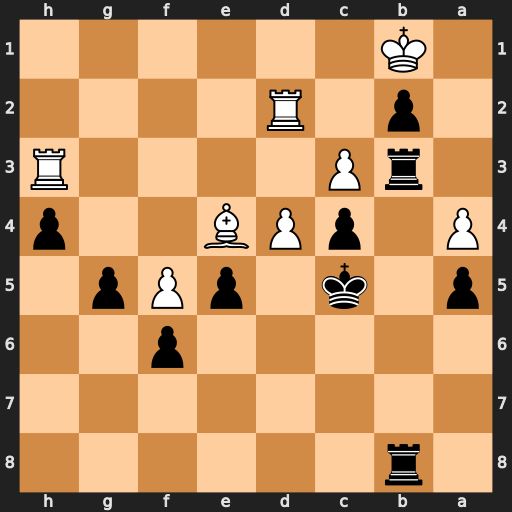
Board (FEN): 1r6/8/5p2/p1k1pPp1/P1pPB2p/1rP4R/1p1R4/1K6
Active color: b
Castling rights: -
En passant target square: -
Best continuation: exd4 cxd4+ Kd6 Rxb3 Rxb3